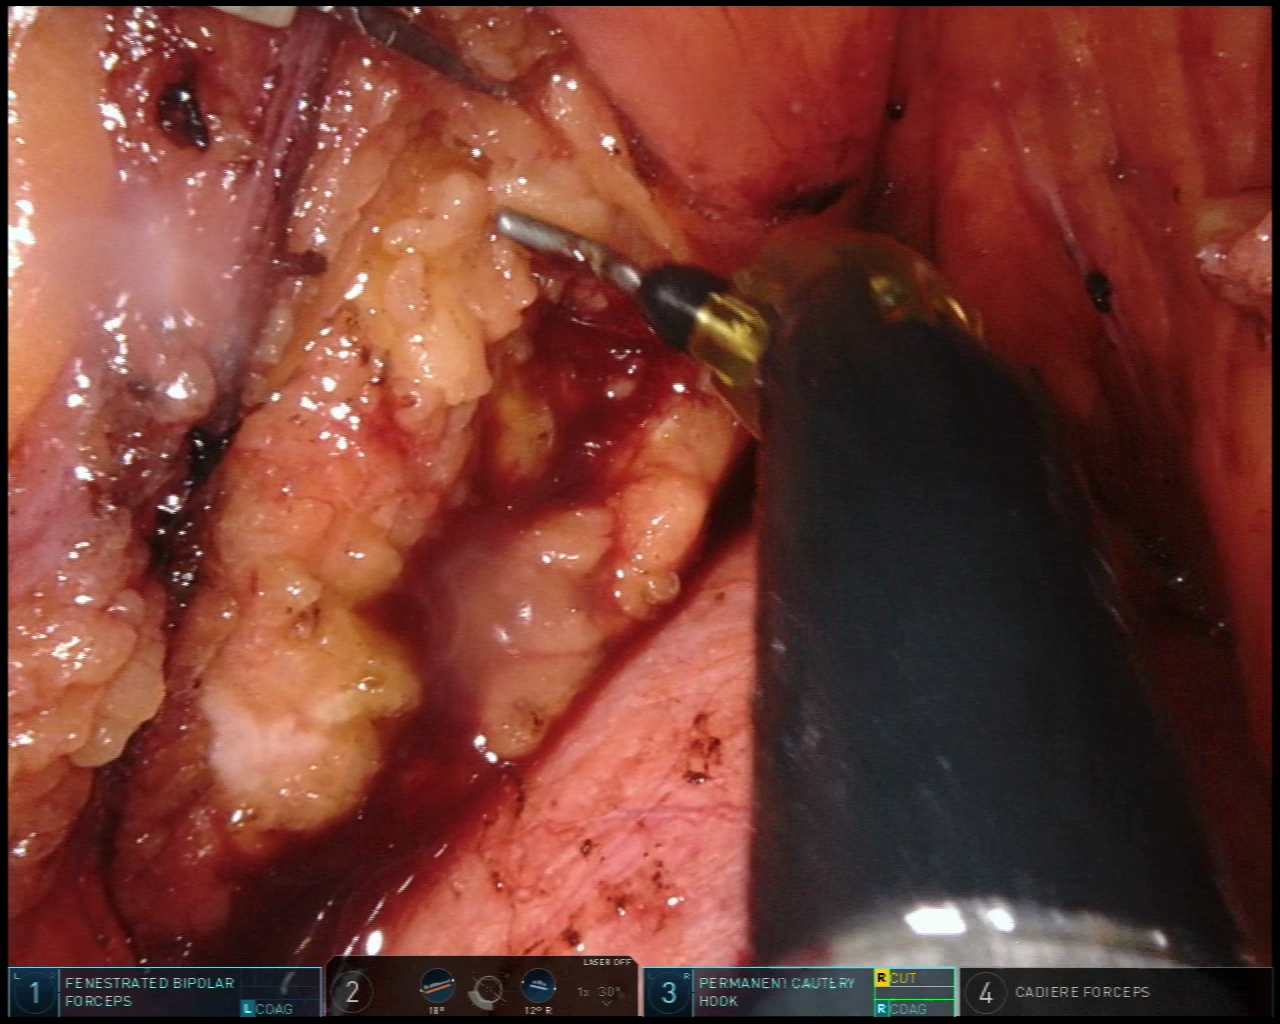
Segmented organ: pancreas
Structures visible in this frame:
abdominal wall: no
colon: no
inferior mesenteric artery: no
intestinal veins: no
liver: no
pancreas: yes
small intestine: no
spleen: no
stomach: no
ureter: no
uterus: no
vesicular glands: no